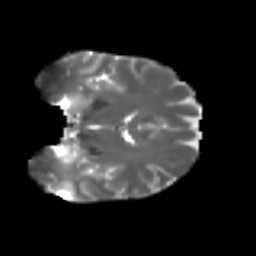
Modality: T2w
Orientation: coronal
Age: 28
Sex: female
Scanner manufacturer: ge
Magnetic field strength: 3 T
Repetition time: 7.8 s
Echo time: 0.0606 s